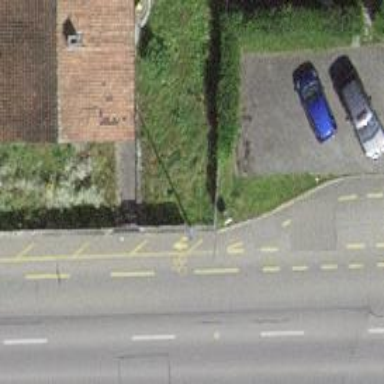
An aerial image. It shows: Bus stop with platform for public transport.